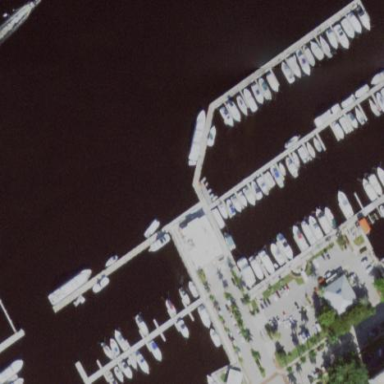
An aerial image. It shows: Man-made pier.